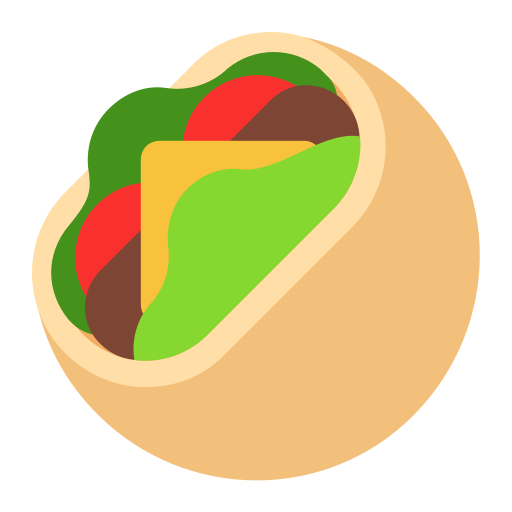
stuffed flatbread flat